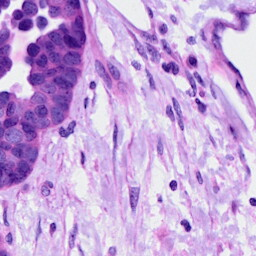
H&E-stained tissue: Ovarian